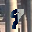
Label: 9